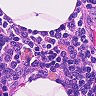
Metastatic tissue present: no